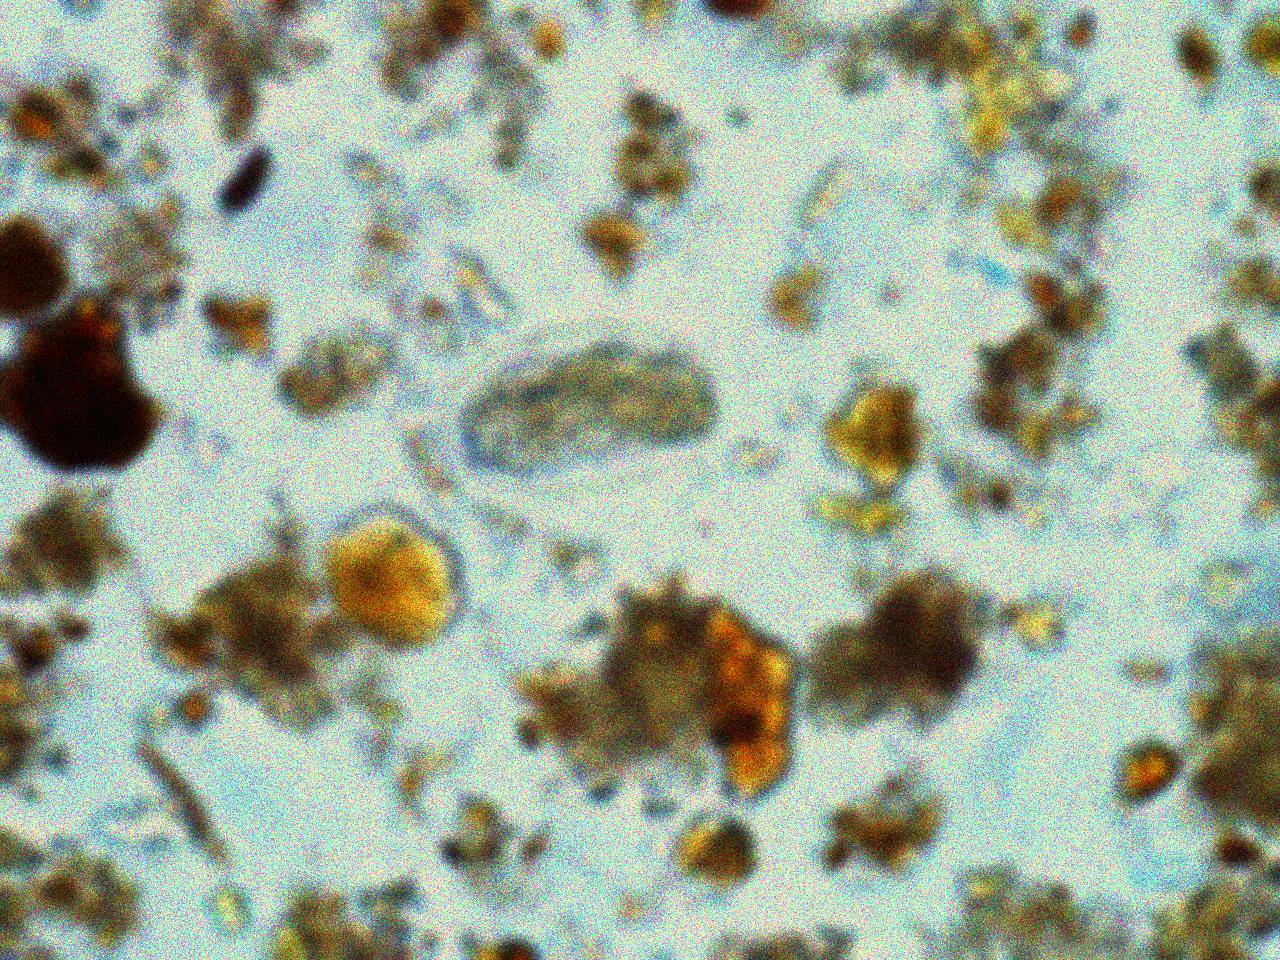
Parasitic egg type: Hookworm egg